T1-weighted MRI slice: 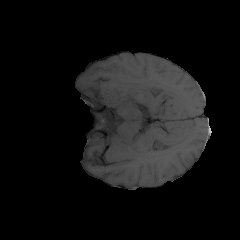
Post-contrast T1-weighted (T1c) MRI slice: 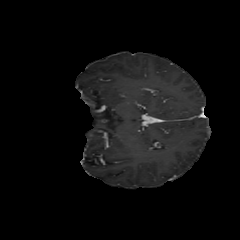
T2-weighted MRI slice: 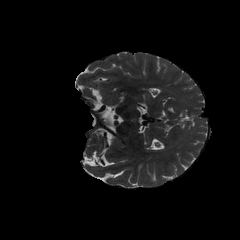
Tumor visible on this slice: no